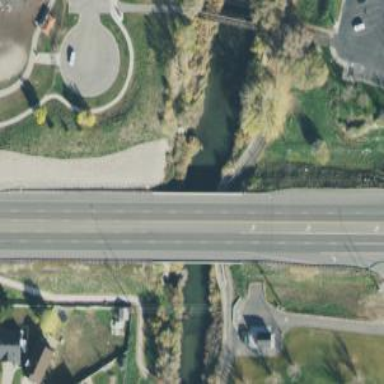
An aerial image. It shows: Primary highway on asphalt bridge.